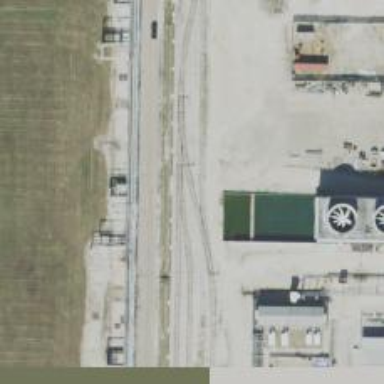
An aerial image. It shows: Rail spur service.